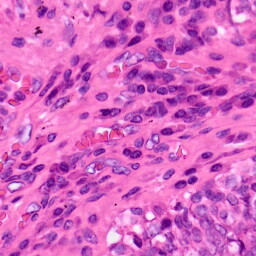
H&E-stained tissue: Lung